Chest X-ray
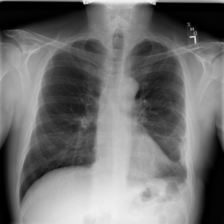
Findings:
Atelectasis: negative
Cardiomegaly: negative
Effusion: negative
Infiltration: negative
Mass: negative
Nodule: negative
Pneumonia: negative
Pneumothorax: negative
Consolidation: negative
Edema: negative
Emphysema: negative
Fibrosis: positive
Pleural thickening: positive
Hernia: negative